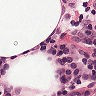
Metastatic tissue present: no